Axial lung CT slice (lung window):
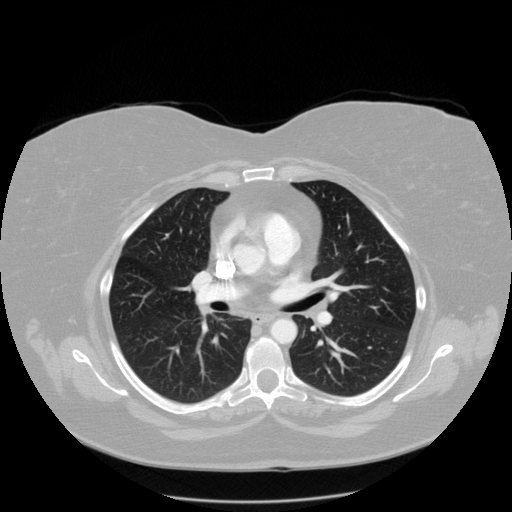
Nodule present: no